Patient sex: F
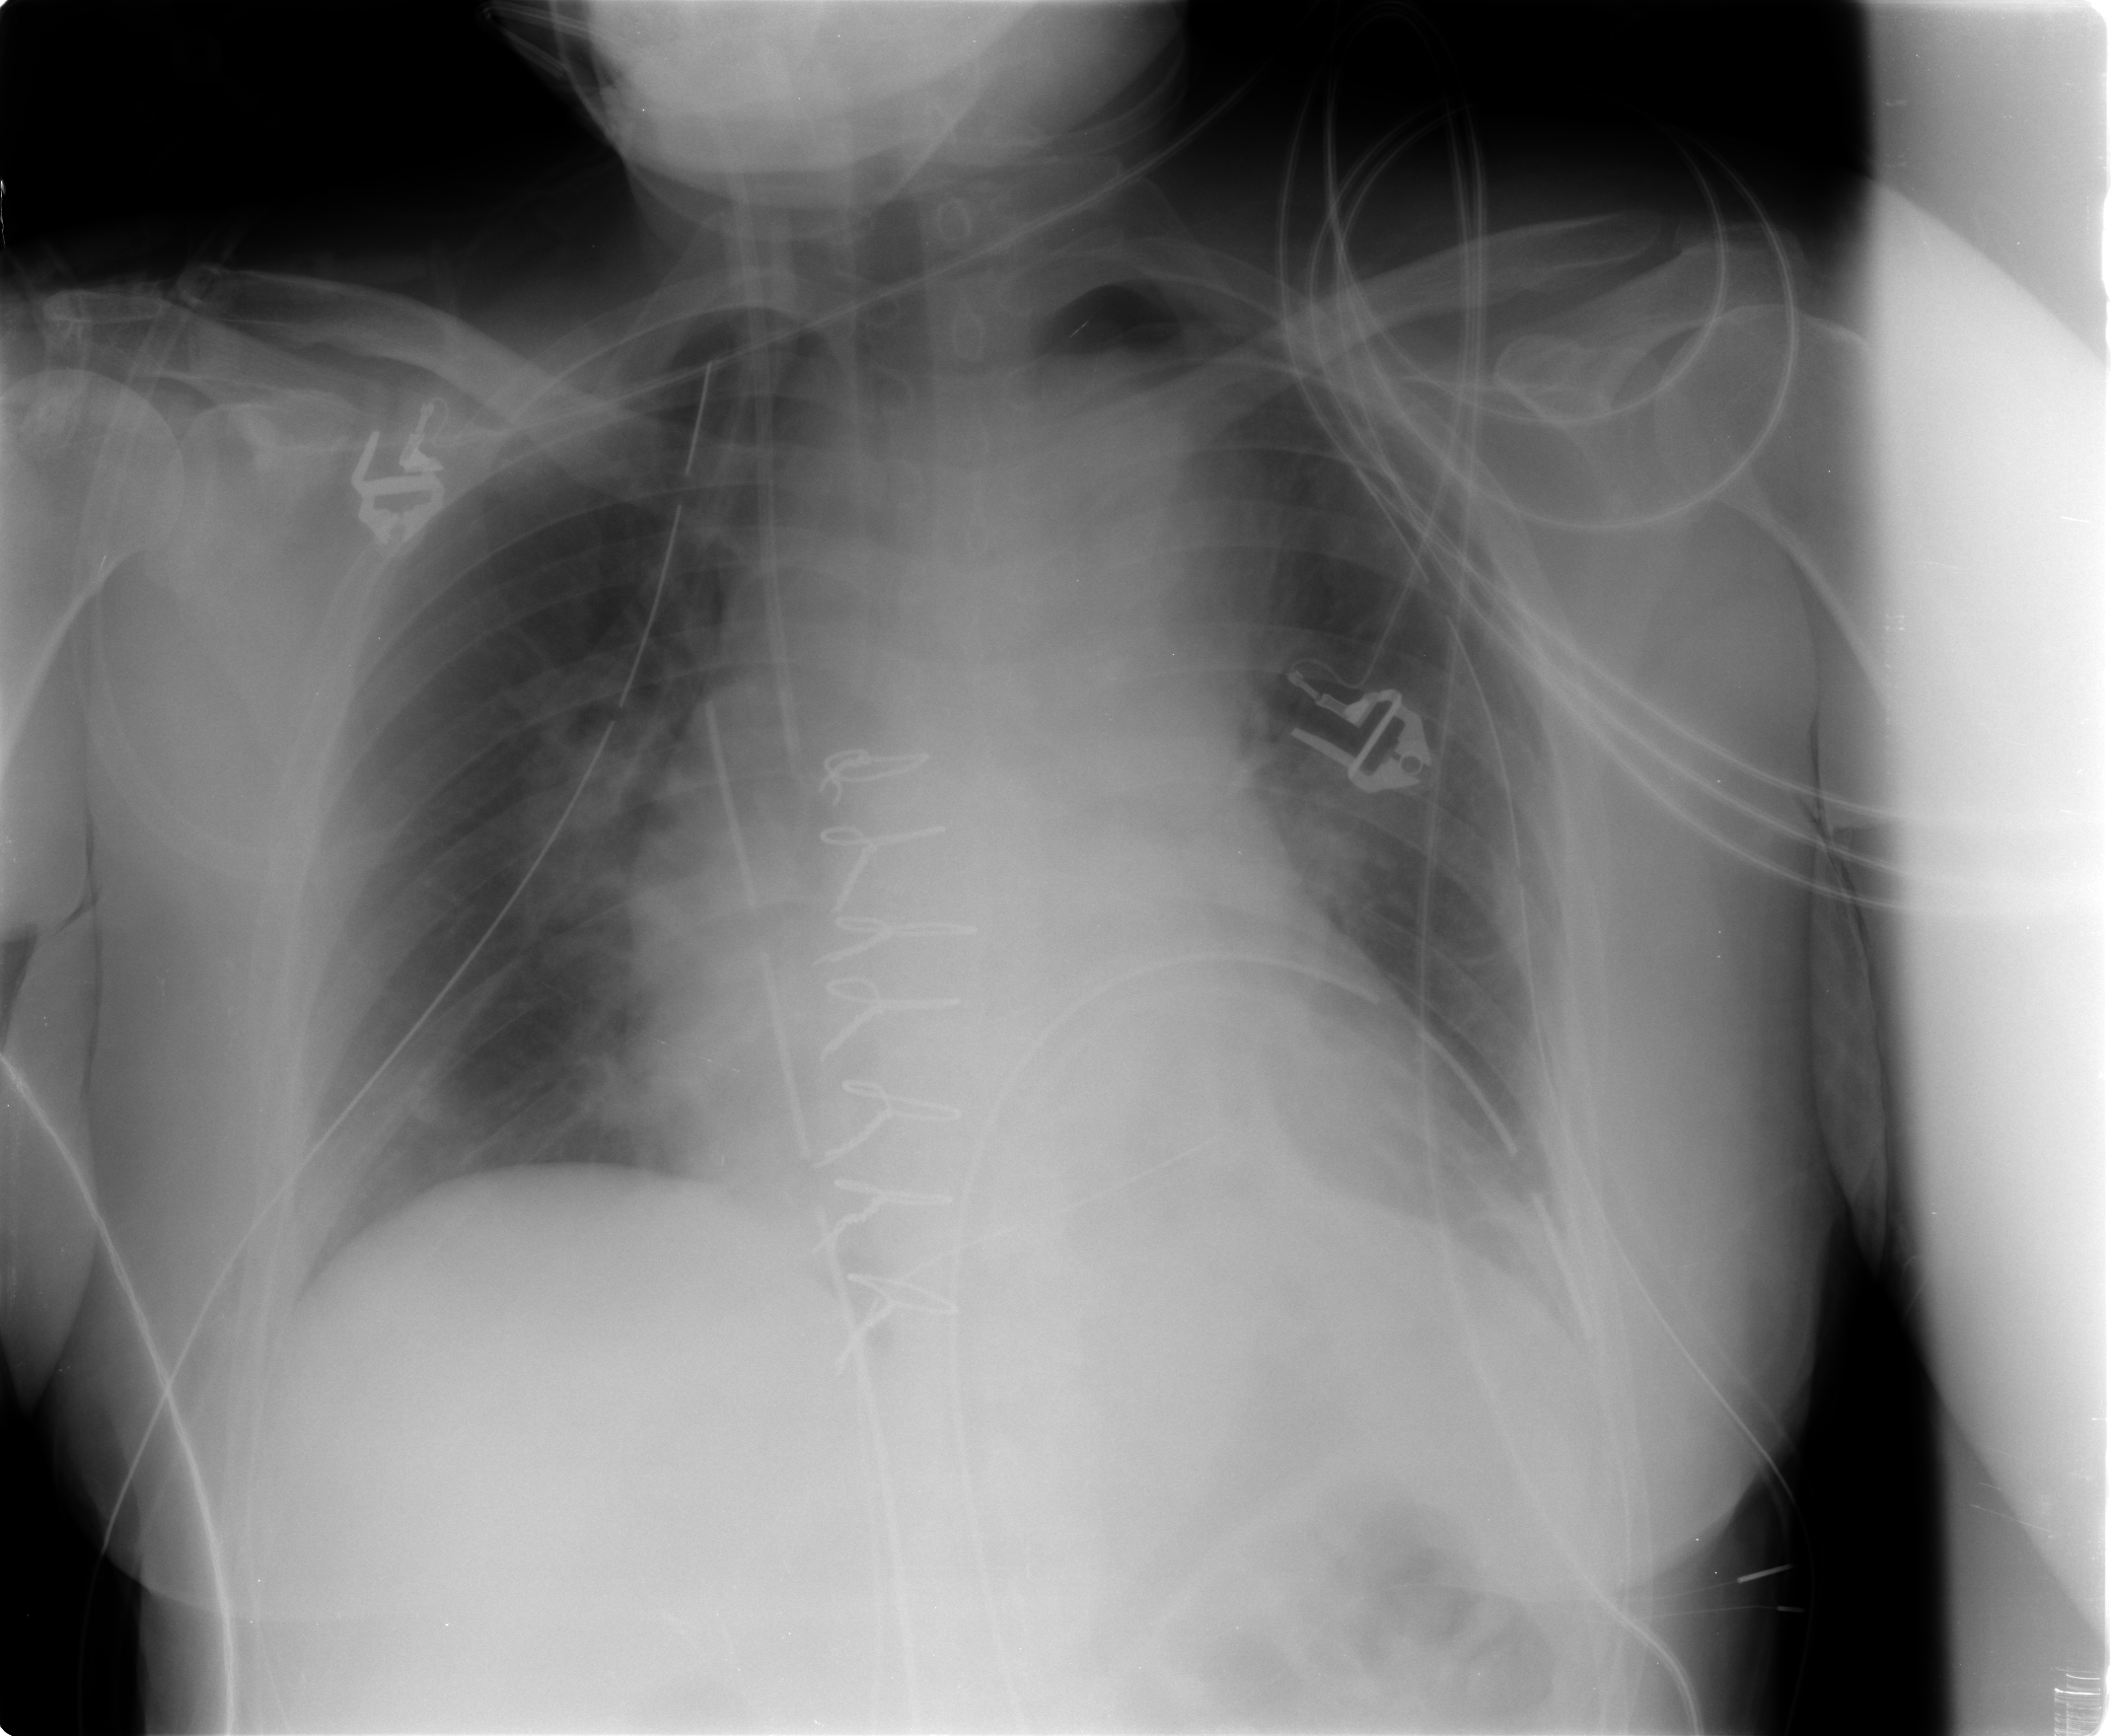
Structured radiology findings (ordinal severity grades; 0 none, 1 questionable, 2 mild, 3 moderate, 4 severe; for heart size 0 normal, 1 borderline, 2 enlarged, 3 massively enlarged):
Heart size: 2
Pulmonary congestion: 1
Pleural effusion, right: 0
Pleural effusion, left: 0
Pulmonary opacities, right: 2
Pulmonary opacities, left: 0
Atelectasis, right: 2
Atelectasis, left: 1